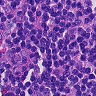
Metastatic tissue present: no